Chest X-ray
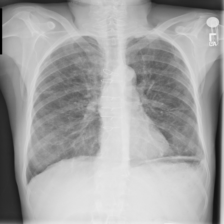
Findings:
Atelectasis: negative
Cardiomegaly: negative
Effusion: negative
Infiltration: negative
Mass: negative
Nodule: negative
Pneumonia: negative
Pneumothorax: negative
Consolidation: negative
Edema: negative
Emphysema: negative
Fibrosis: negative
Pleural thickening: negative
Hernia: negative